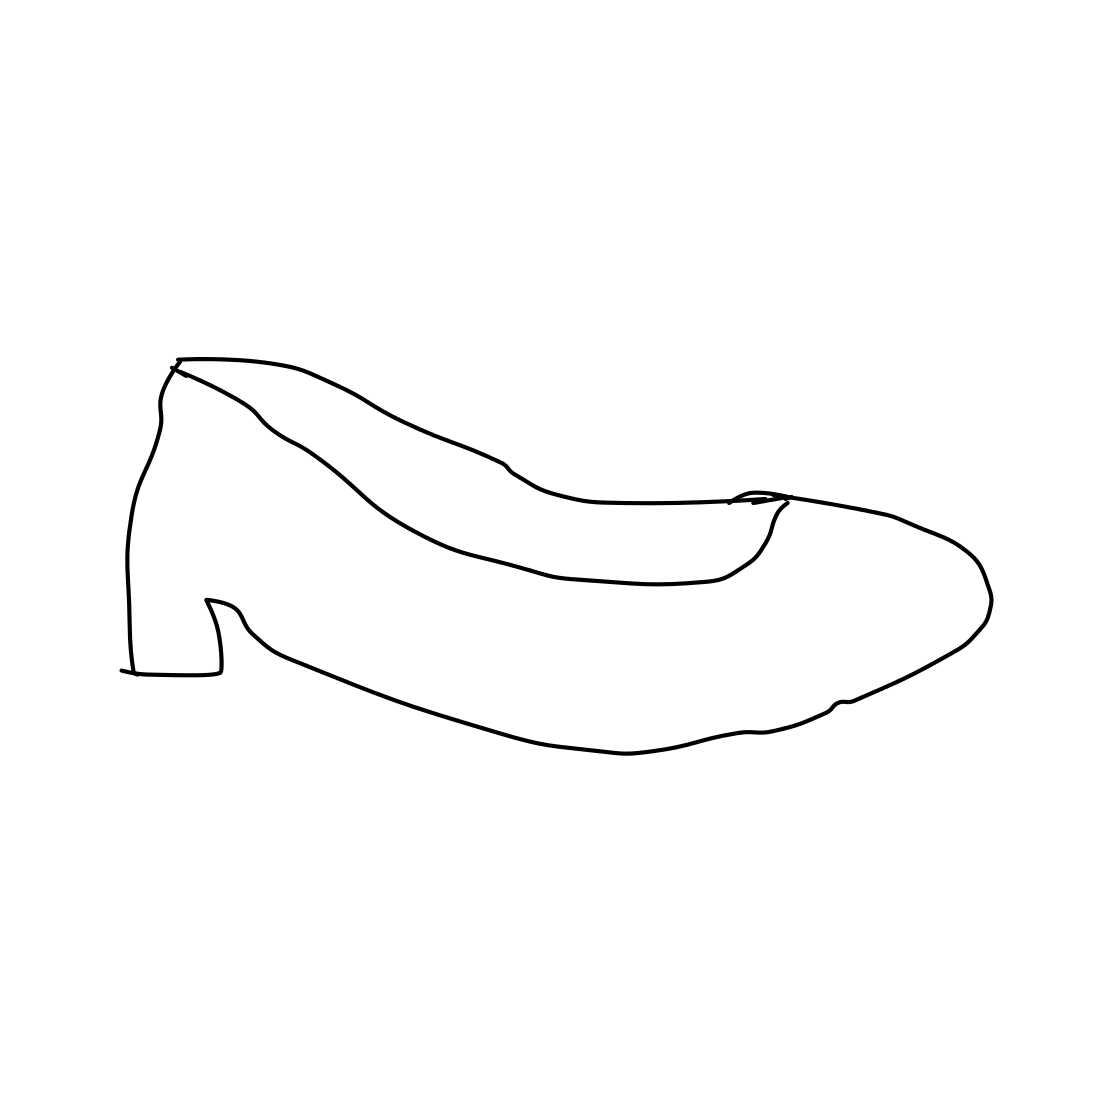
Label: shoe